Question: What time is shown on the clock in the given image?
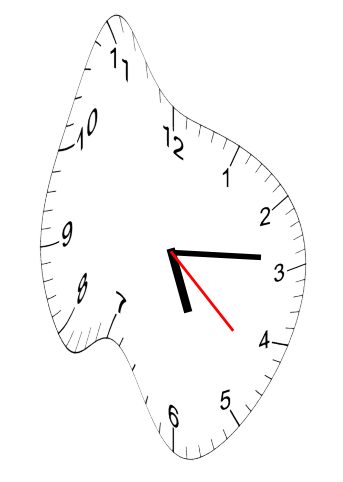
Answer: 05:14:22